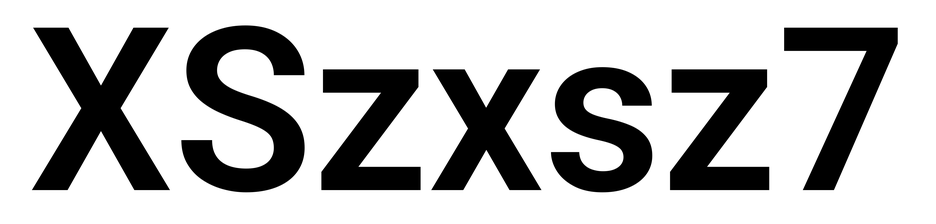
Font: Roboto_SemiBold